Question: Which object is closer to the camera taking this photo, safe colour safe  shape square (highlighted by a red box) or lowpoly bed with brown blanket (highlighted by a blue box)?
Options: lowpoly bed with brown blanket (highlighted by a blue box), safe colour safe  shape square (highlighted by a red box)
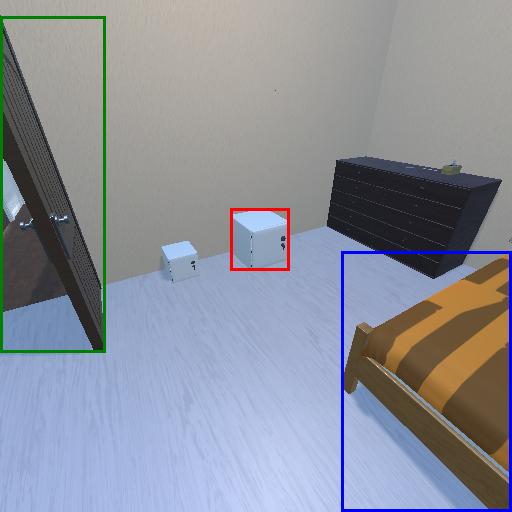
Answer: lowpoly bed with brown blanket (highlighted by a blue box)